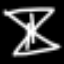
Label: hourglass